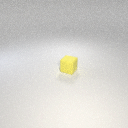
small yellow rubber cube